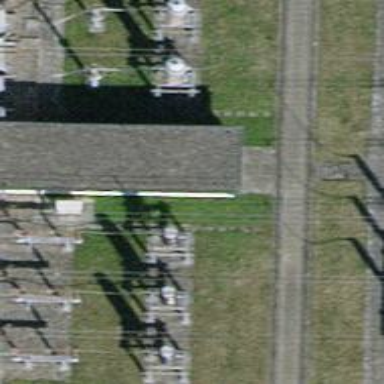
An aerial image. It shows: Bay for power line.